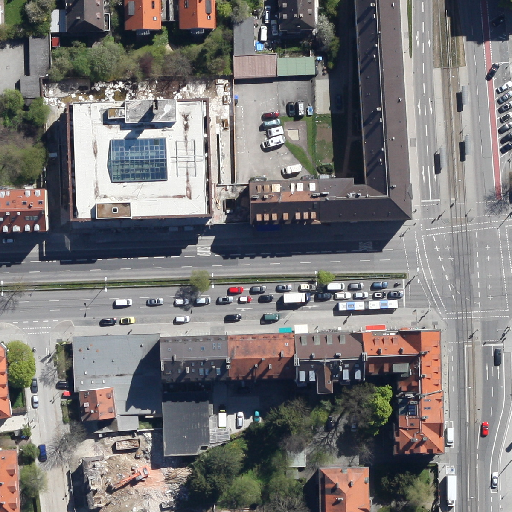
Referring expression: heavy-duty vehicle in the parking area